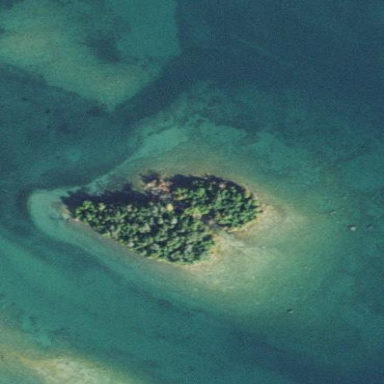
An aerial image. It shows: Islet.